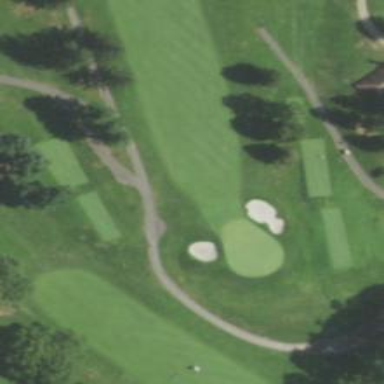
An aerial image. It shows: Path for both roads and golfers.